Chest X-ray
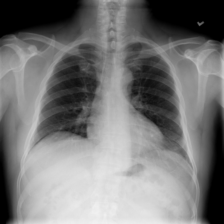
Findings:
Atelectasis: negative
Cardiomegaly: negative
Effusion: negative
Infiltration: negative
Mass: negative
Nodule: positive
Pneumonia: negative
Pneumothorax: negative
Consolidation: negative
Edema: negative
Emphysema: negative
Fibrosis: negative
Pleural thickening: negative
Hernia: negative